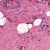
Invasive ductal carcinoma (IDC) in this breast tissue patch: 0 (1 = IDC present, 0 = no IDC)